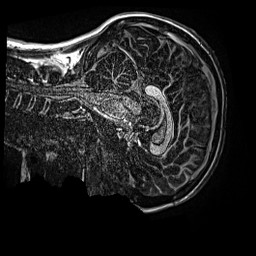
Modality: MP2RAGE
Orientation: sagittal
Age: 12
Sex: male
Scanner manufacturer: siemens
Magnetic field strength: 3 T
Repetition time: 4 s
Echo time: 0.00299 s